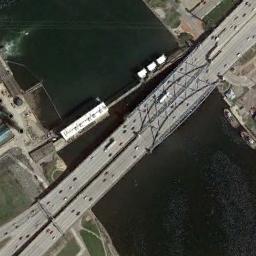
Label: bridge